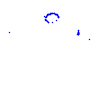
Particle: kaon